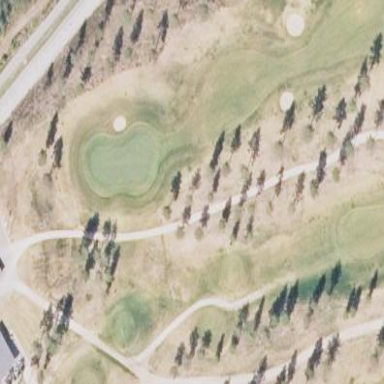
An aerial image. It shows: Golf fairway surrounded by grass.